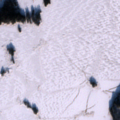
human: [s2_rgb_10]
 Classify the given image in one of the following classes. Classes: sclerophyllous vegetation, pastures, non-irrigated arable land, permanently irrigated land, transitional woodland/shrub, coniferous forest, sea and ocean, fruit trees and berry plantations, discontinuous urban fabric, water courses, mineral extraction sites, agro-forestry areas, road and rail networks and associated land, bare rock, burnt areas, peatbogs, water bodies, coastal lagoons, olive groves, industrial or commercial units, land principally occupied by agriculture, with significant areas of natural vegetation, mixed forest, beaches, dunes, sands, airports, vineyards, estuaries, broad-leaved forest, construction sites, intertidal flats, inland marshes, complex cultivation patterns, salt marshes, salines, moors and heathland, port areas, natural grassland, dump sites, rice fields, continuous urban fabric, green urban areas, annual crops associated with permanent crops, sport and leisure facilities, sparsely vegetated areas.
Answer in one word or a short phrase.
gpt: coniferous forest, mixed forest, sea and ocean